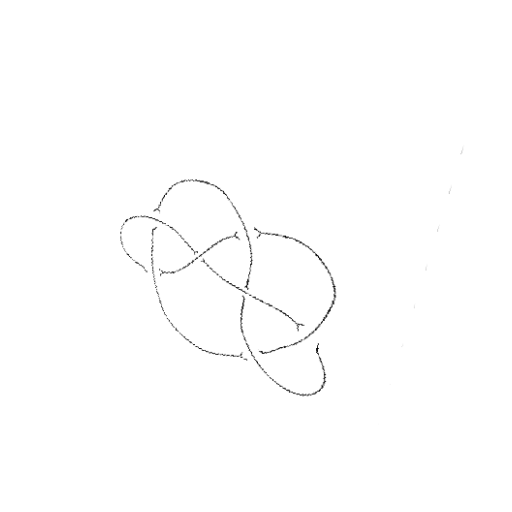
Crossing number: 7